Field crop: maize
Growth stage: 2
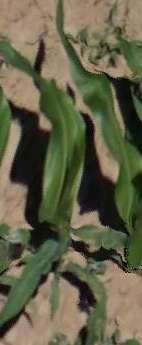
Species: maize